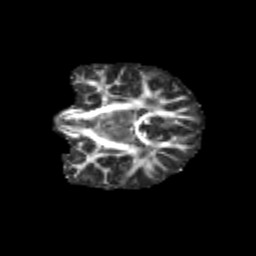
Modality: FA
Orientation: coronal
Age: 12
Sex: female
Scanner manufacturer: siemens
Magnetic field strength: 3 T
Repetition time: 3.8 s
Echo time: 0.07 s